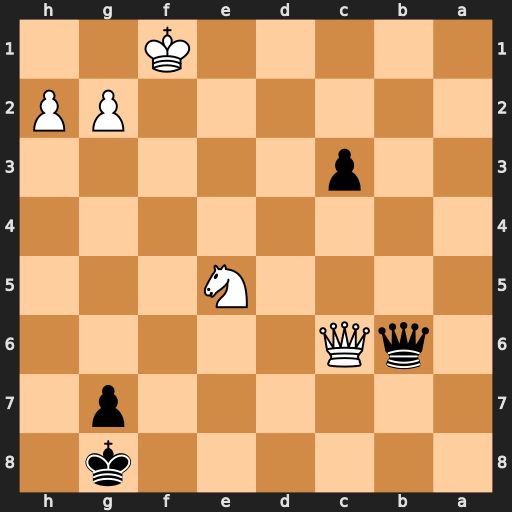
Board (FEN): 6k1/6p1/1qQ5/4N3/8/2p5/6PP/5K2
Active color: b
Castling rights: -
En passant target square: -
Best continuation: Qxc6 Nxc6 c2 Ke2 c1=Q